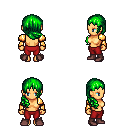
a pixel art fantasy rpg character, female body template, human, tanned skin, gold arm armor, red pants, green right-swept hairstyle, maroon shoes, four views (front, back, left, right), 2x2 character sprite sheet, small pixel art, hard edges, no anti-aliasing